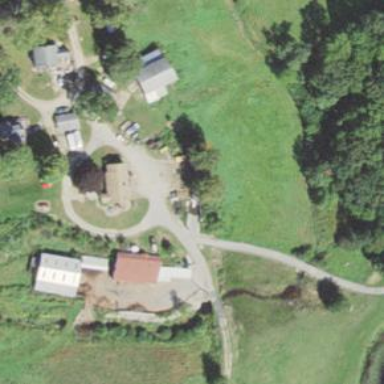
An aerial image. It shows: Residential driveway designated as service road.